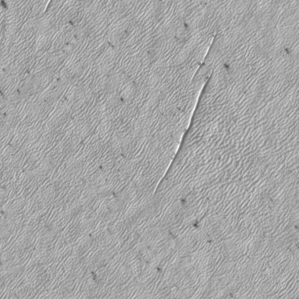
Label: frost